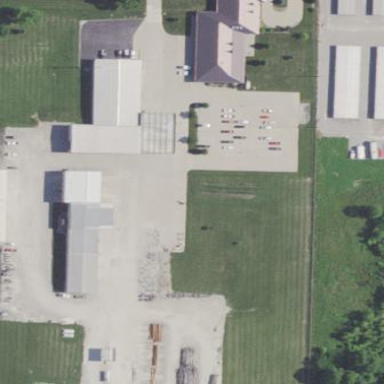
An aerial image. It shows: Utility area.